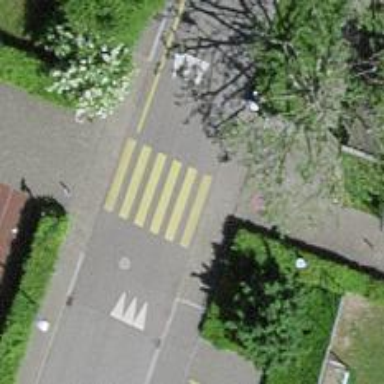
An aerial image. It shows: Marked road crossing.